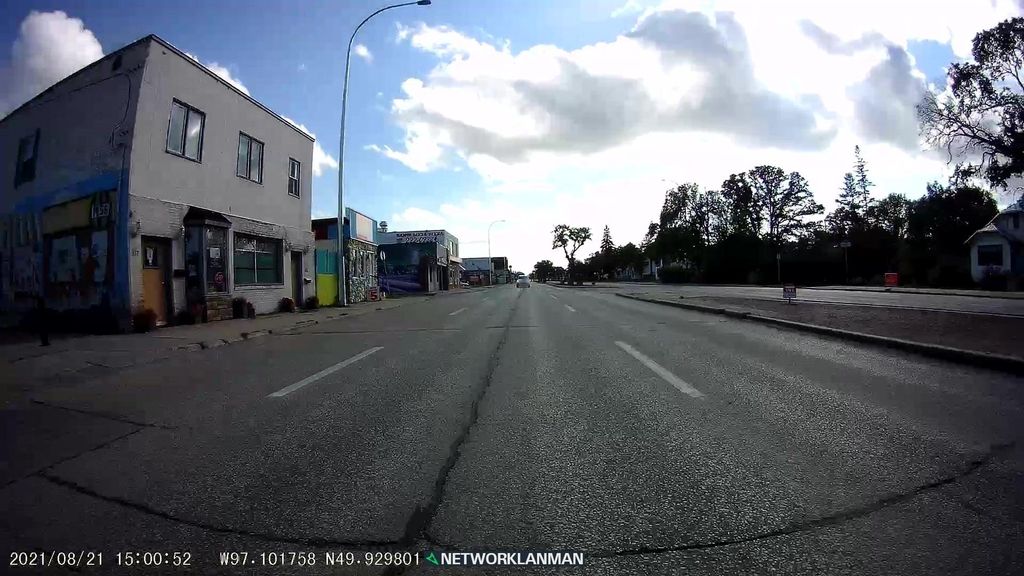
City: winnipeg